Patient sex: M
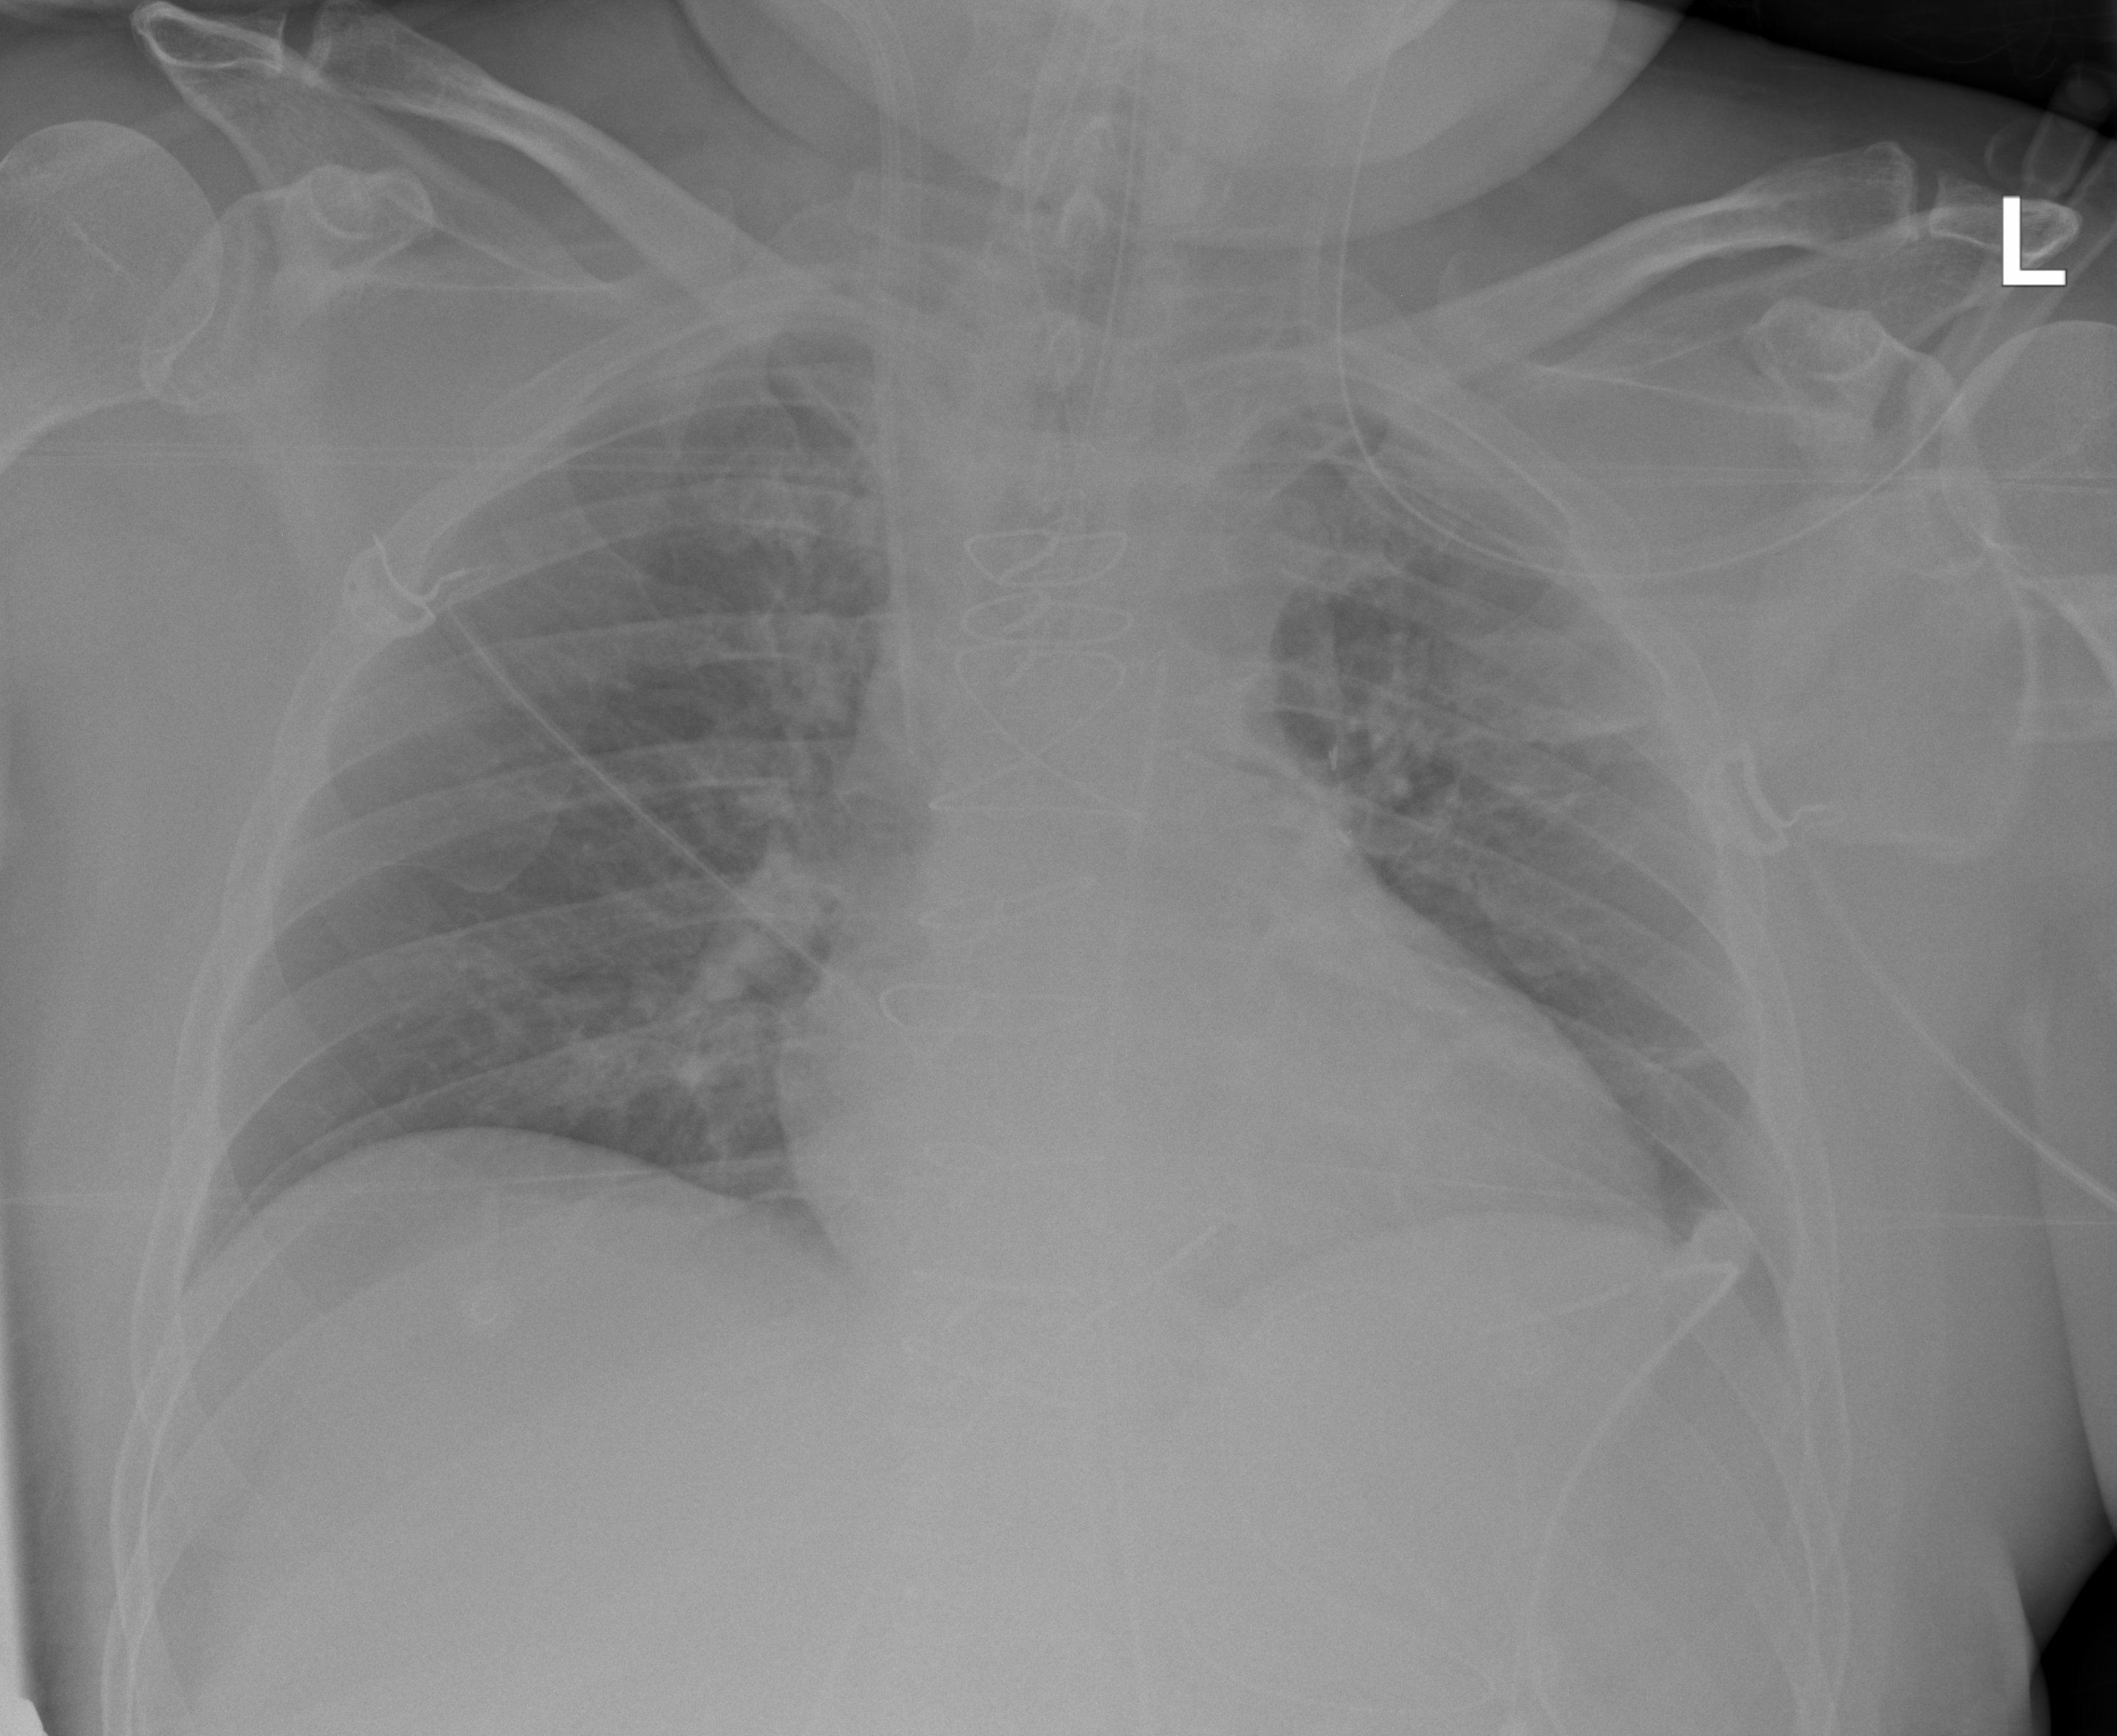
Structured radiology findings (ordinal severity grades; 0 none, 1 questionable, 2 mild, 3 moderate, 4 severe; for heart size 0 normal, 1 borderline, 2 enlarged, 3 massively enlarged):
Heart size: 1
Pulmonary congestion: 2
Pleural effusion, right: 0
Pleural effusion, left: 0
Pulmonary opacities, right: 0
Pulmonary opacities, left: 0
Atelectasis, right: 0
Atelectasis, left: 0